Список констант, которые могут вам понадобиться: В модели идеального газа, описываемого уравнением Менделеева-Клапейрона, не учитываются два важных физических эффекта. Во-первых, молекулы реального газа имеют конечный размер, во-вторых - они взаимодействуют друг с другом. Во всех частях задачи рассматривается один моль водяного пара.
Часть A. Уравнение состояния неидеального газа С учетом конечного размера молекул уравнение состояния газа примет вид \begin{equation} P(V-b) = RT, \end{equation}где $P$, $V$, $T$ — давление газа, его объем и температура, соответственно, $R$ — универсальная газовая постоянная, а $b$ — некоторая постоянная.
Оцените параметр $b$ и выразите его через характерный диаметр молекулы воды $d$. С учетом сил межмолекулярного притяжения Ван-дер-Ваальс предложил следующее уравнение, которое описывает жидкое и газообразное состояние вещества: \begin{equation} \left(P + \frac{a}{V^2}\right) \left( V - b \right) = RT, \end{equation}где $a$ — ещё одна постоянная. При температурах $T$ ниже некоторой критической температуры $T_c$ изотерма уравнения (2) представляет собой немонотонную кривую 1, изображенную на рис. 1, которая называется изотермой Ван-дер-Ваальса. На этом же рисунке построена кривая 2 — изотерма идеального газа при той же температуре. Реальная изотерма отличается от изотермы Ван-дер-Ваальса прямым участком $АВ$ с постоянным давлением $P_{LG}$, расположенным по оси объемов между $V_L$ и $V_G$, на котором реализуется равновесие жидкости (обозначенной индексом $L$) и газа (обозначенного индексом $G$). Использовав второе начало термодинамики, Дж. Максвелл показал, что давление $P_{LG}$ должно быть выбрано таким образом, чтобы показанные на рисунке 1 площади $I$ и $II$ были одинаковы.   С увеличением температуры длина прямолинейного участка $AB$ изотермы уменьшается и при некоторой температуре $T_c$ и давлении $P_{LG} = P_c$ обращается в нуль. Параметры $P_c$ и $T_c$ называются критическими и могут быть измерены экспериментально с большой точностью.
Выразите постоянные Ван-дер-Ваальса $a$ и $b$ через $T_c$ и $P_c$.
Для воды $T_c=647$ K и $P_c=2.2\cdot10^7$ Па. Вычислите $a_w$ и $b_w$ для воды.
Часть B. Свойства газа и жидкости В данной части задачи рассматриваются свойства воды в газообразном и жидком состояниях, находящейся при $t =100^\circ$C. Давление насыщенного пара при этой температуре равно $P_{LG}=p_0=1.0\cdot10^5$ Па. Молярная масса воды $\mu=1.8\cdot10^{-2}$ кг/моль. Можно считать, что при описании свойств воды в газообразном состоянии выполняется условие $V_G \gg b$.
Оцените диаметр молекулы воды $d_w$.
Получите формулу для объема пара $V_G$ при заданных условиях и выразите его через $R$, $T$, $p_0$ и $a$. Этот же объем $V_{G0}$ можно приближенно рассчитать с помощью уравнения состояния идеального газа.
Рассчитайте, на сколько процентов уменьшается объем газа вследствие межмолекулярных взаимодействий: $\frac{\Delta V_G}{V_{G0}} = \frac{V_{G0} - V_G}{V_{G0}}$. При уменьшении объема пара ниже значения $V_G$ начинается его конденсация. Однако тщательно очищенный пар может оставаться в механически метастабильном состоянии (переохлажденный пар) до тех пор, пока его объем не достигнет некоторого значения $V_{G\min}$. Условие механической стабильности переохлажденного газа при постоянной температуре записывается как $\frac{dP}{dV} < 0$.
Найдите и рассчитайте, во сколько раз можно уменьшить объем пара, чтобы он оставался в газообразном состоянии. Другими словами, найдите $V_G / V_{G\min}$. Можно считать, что при ван-дер-ваальсосвском описании свойств воды в жидком состоянии выполняется неравенство: $P \ll a / V^2$.
Выразите объем воды $V_L$ в жидком состоянии через $a$, $b$, $R$ и $T$. Полагая, что $b R T \ll a$, рассчитайте следующие характеристики воды (не удивляйтесь, если некоторые данные не совпадут с известными вам табличными значениями).
Выразите плотность воды $\rho_L$ через $\mu$, $a$, $b$, $R$ и рассчитайте ее.
Выразите объемный коэффициент теплового расширения $\alpha = \frac{1}{V} \frac{\Delta V_L}{\Delta T}$ через $a$, $b$, $R$ и рассчитайте его.
Выразите удельную теплоту парообразования воды $L$ через $\mu$, $a$, $b$, $R$ и рассчитайте ее.
Часть C. Система жидкость-пар Из правила Максвелла (равенства площадей) и уравнения Ван-дер-Ваальса при использованных в части B приближениях следует, что зависимость давления насыщенного пара $p_{LG}$ от температуры $T$ имеет вид \begin{equation} \ln p_{LG} = A + \frac{B}{T}, \end{equation} где $A$, $B$ — постоянные величины, которые могут быть выражены через $a$, $b$ следующим образом: $A = \ln \left( \frac{a}{b^2} \right) - 1$, $B = - \frac{a}{b R}$. Уильям Томсон показал, что давление насыщенного водяного пара над поверхностью жидкости зависит от кривизны этой поверхности. Рассмотрим жидкость, которая не смачивает материал капилляра (угол смачивания равен $180^\circ$). При погружении капилляра в жидкость, она опускается на некоторую глубину вследствие поверхностного натяжения (см. рис. 3).  Капилляр, погруженный в не смачивающую его жидкость, в атмосфере насыщенного пара
Рассмотрите мономолекулярный слой воды и оцените коэффициент $\sigma$ её поверхностного натяжения.
Найдите малое изменение давления $\Delta p_T$ насыщенных паров над искривленной поверхностью жидкости и выразите его через плотность пара $\rho_S$, плотность жидкости $\rho_L$, коэффициент поверхностного натяжения $\sigma$ и радиус кривизны поверхности $r$. Метастабильные состояния (рассмотренные в пункте В3) широко используются в реальных физических установках, таких, как камера Вильсона, пузырьковая камера для регистрации элементарных частиц, а также встречаются в природных явлениях, например, при образовании утренней росы. Переохлажденный пар стремится сконденсироваться, образуя капельки жидкости. Очень маленькие капли быстро испаряются, а достаточно большие могут расти.
Предположим, что вечером при температуре $t_e=20^\circ$C пар был насыщенным, а утром температура окружающей среды упала на небольшую величину $\Delta t=5.0^\circ$C. Считая давление пара неизменным, оцените минимальный радиус капель, которые могут расти. Коэффициент поверхностного натяжения воды равен $\sigma=7.3\cdot10^{-2}$ Н/м.
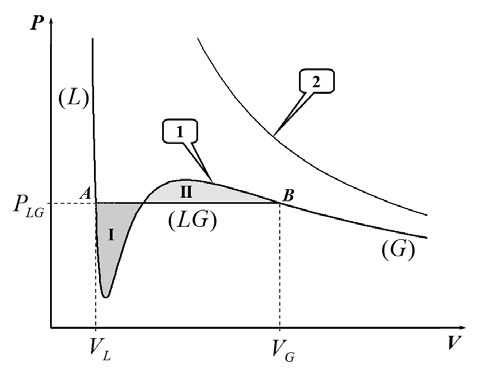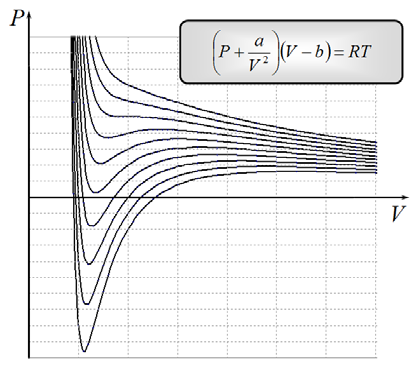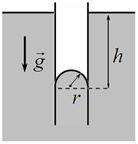
Оцените параметр $b$ и выразите его через характерный диаметр молекулы воды $d$.
Решение: Мы рассматриваем 1 моль газа (то есть $N_A$ молекул), характерный размер молекулы $d^3$. $b$ - суммарный объём молекул.
Ответ: $$b = N_A d^3$$

Выразите постоянные Ван-дер-Ваальса $a$ и $b$ через $T_c$ и $P_c$.
Решение: Рассмотрим уравнение относительно $V$.$$\left(PV^2 + a\right)(V-b) = RTV^2$$$$PV^3 - \left(Pb+RT\right) V^2 + aV - ab = 0$$Заметим, что это кубическое уравнение, а при критических значениях температуры и давления три решения этого уравнения должны совпасть.$$P_cV^3 - \left(P_cb+RT_c\right) V^2 + aV - ab = P_c(V-V_c)^3$$$$\begin{cases}ab =P_c V_c^3\\a = 3P_cV_c^2\\P_cb+RT_c = 3P_cV_c\end{cases}$$Делением первых уравнений получаем:$$V_c = 3b.$$$$RT_c = 8P_c b$$$$b = \cfrac{RT_c}{8P_c}, \qquad a=3P_c V_c^2=27P_c b^2 = \cfrac{27R^2T_c^2}{64P_c}$$
Ответ: $$b = \cfrac{RT_c}{8P_c}$$$$a = \cfrac{27R^2T_c^2}{64P_c}$$

Для воды $T_c=647$ K и $P_c=2.2\cdot10^7$ Па. Вычислите $a_w$ и $b_w$ для воды.
Ответ: $$a = 0.55 \cfrac{\text{м}^6\cdot\text{Па}}{\text{моль}^2}$$$$b = 3.1 \cdot 10^{-5}\cfrac{\text{м}^3}{\text{моль}}$$

Оцените диаметр молекулы воды $d_w$.
Решение: Воспользуемся результатом $\mathrm{A1}$:$$d_w = \sqrt[3]{\cfrac{b}{N_A}}$$
Ответ: $$d_w = 3.7 \cdot 10^{-10} \text{м}$$

Получите формулу для объема пара $V_G$ при заданных условиях и выразите его через $R$, $T$, $p_0$ и $a$.
Решение: Уравнение состояние с учётом малости $b$:$$\left(P_0 + \cfrac{a}{V^2}\right)V = RT.$$$$P_0V^2-RTV+a=0$$Решение уравнения:$$V = \cfrac{RT}{2P_0}\left(1 \pm \sqrt{1-\cfrac{4a P_0}{R^2 T^2}}\right)$$Заметим, что пару соответсвует корень с плюсом.
Ответ: $$V_G = \cfrac{RT}{2P_0}\left(1 + \sqrt{1-\cfrac{4a P_0}{R^2 T^2}}\right)$$

Рассчитайте, на сколько процентов уменьшается объем газа вследствие межмолекулярных взаимодействий: $\frac{\Delta V_G}{V_{G0}} = \frac{V_{G0} - V_G}{V_{G0}}$.
Решение: по уравнению состояния для идеального газа:$$V_{G0} = \cfrac{RT}{P_0}.$$$$\cfrac{\Delta V_G}{V_{G0}} = \cfrac{1}{2}\left(1 - \sqrt{1-\cfrac{4a P_0}{R^2 T^2}}\right) \approx \cfrac{aP_0}{R^2T^2} = 0.57\%$$
Ответ: $$\cfrac{\Delta V_G}{V_{G0}} = 0.57\%$$

Найдите и рассчитайте, во сколько раз можно уменьшить объем пара, чтобы он оставался в газообразном состоянии. Другими словами, найдите $V_G / V_{G\min}$.
Решение: Выразим давление и найдём производную по объёму при постоянной температуре. $$P = \cfrac{RT}{V} - \cfrac{a}{V^2}$$$$\left(\cfrac{dP}{dV}\right)_T = -\cfrac{RT}{V^2} - \cfrac{2a}{V^3}$$Для минимального объёма эта производная будет равна 0.$$V_{G min} = \cfrac{2a}{RT}$$
Ответ: $$\cfrac{V_G}{V_{G min}} = \cfrac{R^2T^2}{2aP_0} = 86$$

Выразите объем воды $V_L$ в жидком состоянии через $a$, $b$, $R$ и $T$.
Решение: В рамках данных приближений уравнение состояния:$$\cfrac{a}{V^2} (V-b) = RT.$$$$RTV^2-aV+ab = 0$$$$V = \cfrac{a}{2RT}\left(1 \pm \sqrt{1-\cfrac{4RTb}{a}}\right)$$Заметим, что жидкости соответсвует корень с минусом.
Ответ: $$V_L = \cfrac{a}{2RT}\left(1 - \sqrt{1-\cfrac{4RTb}{a}}\right)$$

Выразите плотность воды $\rho_L$ через $\mu$, $a$, $b$, $R$ и рассчитайте ее.
Решение: Найдём значение $V_L$ с учётом того, что выражение под корнем слабо отличается от единицы.$$\sqrt{1 + x} \approx 1 + \cfrac{x}{2} - \cfrac{x^2}{8}$$$$V_L = \cfrac{a}{2RT}\left(1 - \sqrt{1-\cfrac{4RTb}{a}}\right) \approx b\left(1 + \cfrac{RTb}{a}\right) \approx b$$Найдём значение плотности:$$\rho_L = \cfrac{\mu}{b} = 580 \cfrac{\text{кг}}{\text{м}^3}.$$
Ответ: $$\rho_L = \cfrac{\mu}{b} = 580 \cfrac{\text{кг}}{\text{м}^3}$$

Выразите объемный коэффициент теплового расширения $\alpha = \frac{1}{V} \frac{\Delta V_L}{\Delta T}$ через $a$, $b$, $R$ и рассчитайте его.
Решение: Воспользуемся полученным ранее разложением:$$V_L = b\left(1 + \cfrac{RTb}{a}\right) \approx b.$$$$\cfrac{\Delta V_L}{\Delta T} = \cfrac{Rb^2}{a}$$
Ответ: $$\alpha = \cfrac{bR}{a} = 4.6 \cdot 10^{-4} \cfrac{1}{\text{К}}$$

Выразите удельную теплоту парообразования воды $L$ через $\mu$, $a$, $b$, $R$ и рассчитайте ее.
Решение: Для испарения воды необходимо совершить работу против силы притяжения молекул. Найти её можно, зная давление создаваемое этими силами:$$A = \int \limits_{V_L} ^ {V_G} \cfrac{a}{V^2}dV \approx \cfrac{a}{V_L} \approx \cfrac{a}{b}.$$Выразим $A$, используя теплоту парообразования:$$\mu L = \cfrac{a}{b}.$$
Ответ: $$L = \cfrac{a}{\mu b} = 1.0 \cdot 10^6 \cfrac{\text{Дж}}{\text{кг}}$$

Рассмотрите мономолекулярный слой воды и оцените коэффициент $\sigma$ её поверхностного натяжения.
Решение: Работа на создание плёнки площади $S$:$$A = 2\sigma S.$$Заметим, что в плёнке молекулы взаимодействуют заметно меньше, чем в объёме жидкости, поэтому работу по созданию плёнки можно оценить теплотой испарения такого же количества воды.$$A = 2\sigma S \approx Lm = L \rho d_w S$$$$\sigma = \cfrac{L \rho d_w}{2} = \cfrac{a d_w}{2b^2}$$
Ответ: $$\sigma = \cfrac{a d_w}{2b^2} = 0.12 \cfrac{\text{Н}}{\text{м}}$$

Найдите малое изменение давления $\Delta p_T$ насыщенных паров над искривленной поверхностью жидкости и выразите его через плотность пара $\rho_S$, плотность жидкости $\rho_L$, коэффициент поверхностного натяжения $\sigma$ и радиус кривизны поверхности $r$.
Решение: Найдём $h$, для этого выразим разность давлений на поверхности воды и прямо под искривлённой её частью, используя формулу Лапласа:$$\Delta P = \rho_L gh = \rho _S gh + \cfrac{2\sigma}{r}.$$$$h = \cfrac{2\sigma}{\left(\rho_L - \rho_S\right)gr}$$В равновесии пар на границе с жидкостью насыщенный, поэтому искомая величина - разность давлений пара над плоской и искривлённой поверхностями.$$\Delta p_T = \rho_S g h = \cfrac{2\sigma \rho_S}{\left(\rho_L - \rho_S\right)r} \approx \cfrac{2\sigma \rho_S}{\rho_L r}$$
Ответ: $$\Delta p_T = \cfrac{2\sigma \rho_S}{\left(\rho_L - \rho_S\right)r} \approx \cfrac{2\sigma \rho_S}{\rho_L r}$$

Предположим, что вечером при температуре $t_e=20^\circ$C пар был насыщенным, а утром температура окружающей среды упала на небольшую величину $\Delta t=5.0^\circ$C. Считая давление пара неизменным, оцените минимальный радиус капель, которые могут расти. Коэффициент поверхностного натяжения воды равен $\sigma=7.3\cdot10^{-2}$ Н/м.
Решение: Обозначим $p_e$ давление насыщенных паров. Утром давление насыщенных паров уменьшилось на $\Delta p$.$$-\cfrac{\Delta p}{p_e} \approx \ln\cfrac{p_e - \Delta p}{p_e} = B\left(\cfrac{1}{T_e - \Delta T} - \cfrac{1}{T_e}\right) \approx \cfrac{B \Delta T}{T_e^2} = - \cfrac{a\Delta T}{bRT_e^2}$$Капля растёт, если давление паров будет больше, чем для насыщенного у этой капли, то есть:$$\Delta p - \Delta p_T = \cfrac{a p_e\Delta T}{bRT_e^2} - \cfrac{2\sigma \rho_S}{\rho_L r} \geqslant 0.$$Плотность пара:$$\rho_S = \cfrac{\mu p_e}{RT_e}.$$Подставим в неравенство:$$\cfrac{a\Delta t}{bT_e}-\cfrac{2\sigma\mu}{\rho_L r} = \cfrac{a\Delta t}{bT_e}-\cfrac{2\sigma b}{r} \geqslant 0.$$$$r \geqslant \cfrac{2\sigma b^2 T_e}{a\Delta t}$$
Ответ: $$r_{min} = \cfrac{2\sigma b^2 T_e}{a\Delta t} = 15 \text{нм}$$
Темы:
T, Международные